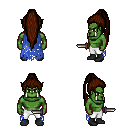
a pixel art fantasy rpg character, male body template, orc, green skin, blue tattered cape, white pants, brown extra-long topknot hairstyle, black shoes, dagger, four views (front, back, left, right), 2x2 character sprite sheet, small pixel art, hard edges, no anti-aliasing